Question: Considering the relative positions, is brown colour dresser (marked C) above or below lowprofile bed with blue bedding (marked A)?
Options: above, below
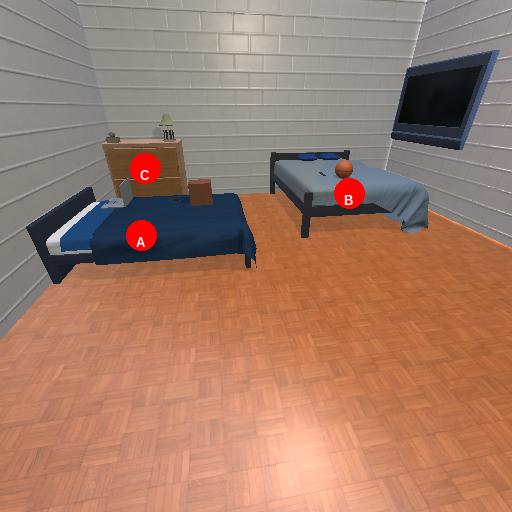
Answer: above